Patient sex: F
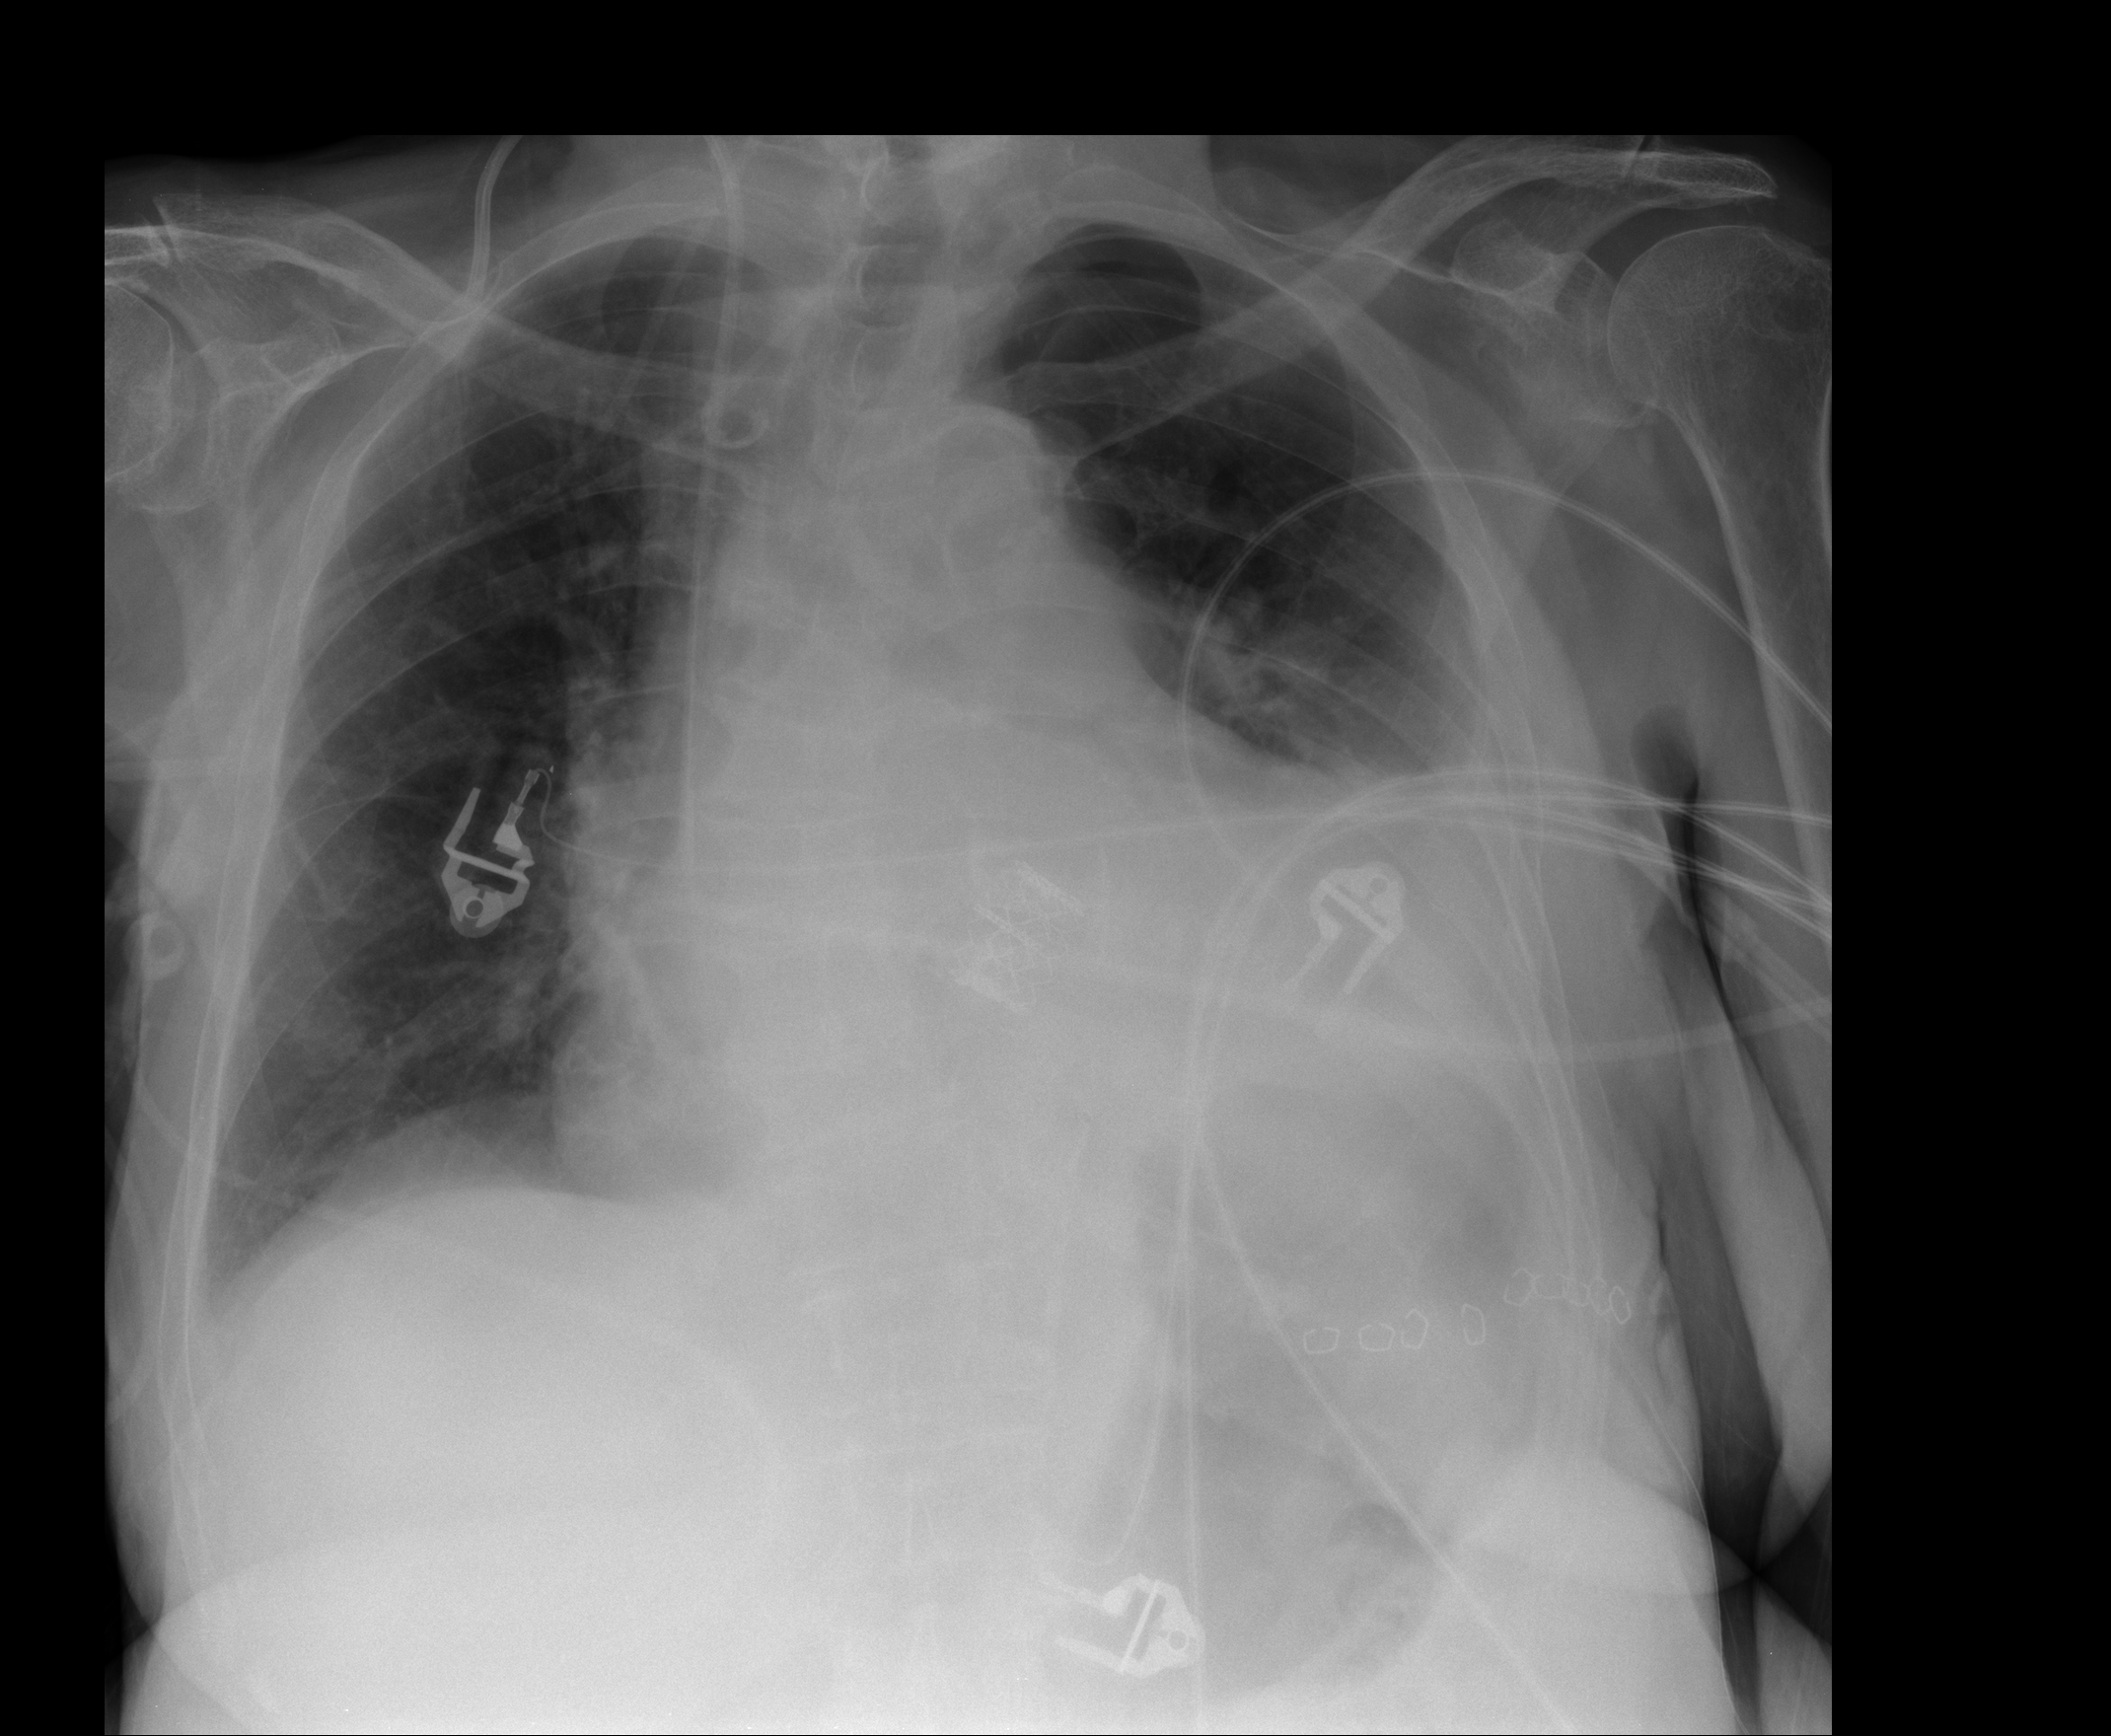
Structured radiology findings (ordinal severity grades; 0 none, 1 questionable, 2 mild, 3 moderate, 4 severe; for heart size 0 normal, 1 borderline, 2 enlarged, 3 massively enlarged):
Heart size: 3
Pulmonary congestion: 1
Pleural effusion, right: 1
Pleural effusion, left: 2
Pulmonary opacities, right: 0
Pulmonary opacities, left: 0
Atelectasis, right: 2
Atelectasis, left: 2